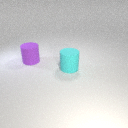
large purple rubber cylinder behind large cyan rubber cylinder